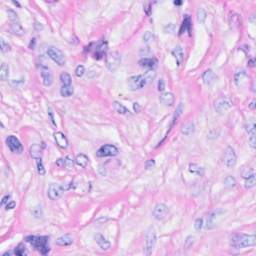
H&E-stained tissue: Breast